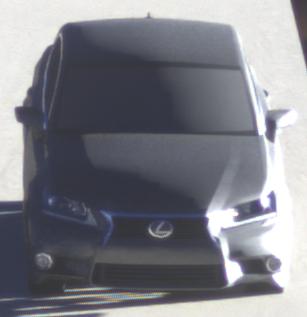
Make: Lexus
Model: GS 250
Detailed model: GS (L10)
Model produced from: 2012/06
Model produced until: 2013/12
Doors: 4
Color: gray
Road condition: dry road
Daytime: sunrise or sunset
Contrast: low contrast